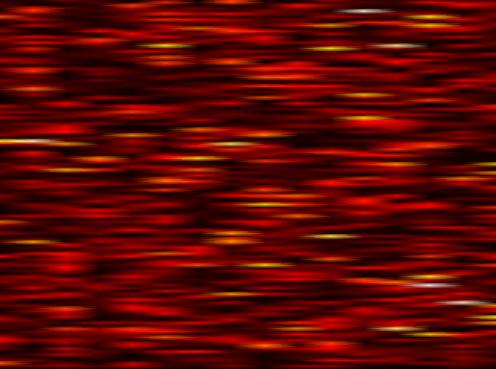
Label: WOLA